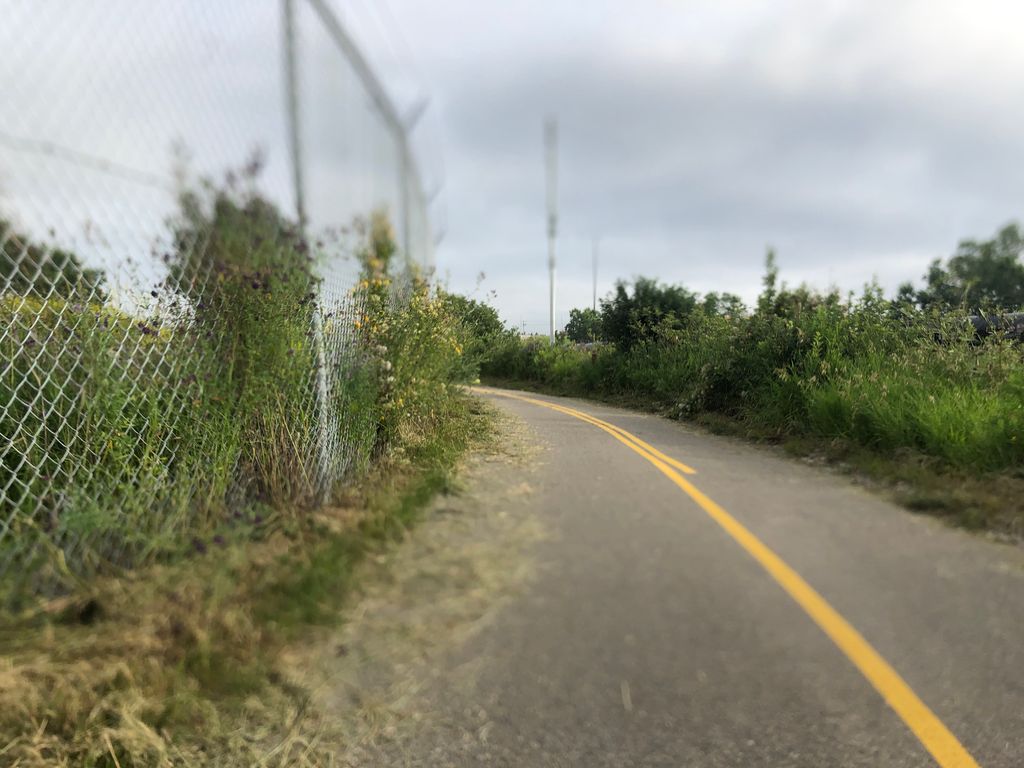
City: calgary